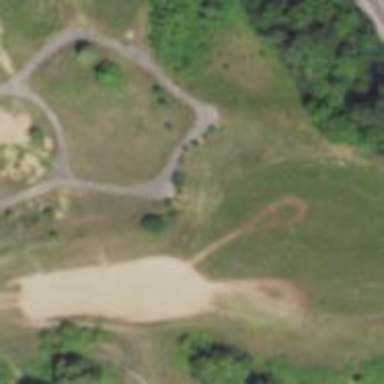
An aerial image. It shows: Path for both roads and golfers.